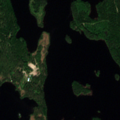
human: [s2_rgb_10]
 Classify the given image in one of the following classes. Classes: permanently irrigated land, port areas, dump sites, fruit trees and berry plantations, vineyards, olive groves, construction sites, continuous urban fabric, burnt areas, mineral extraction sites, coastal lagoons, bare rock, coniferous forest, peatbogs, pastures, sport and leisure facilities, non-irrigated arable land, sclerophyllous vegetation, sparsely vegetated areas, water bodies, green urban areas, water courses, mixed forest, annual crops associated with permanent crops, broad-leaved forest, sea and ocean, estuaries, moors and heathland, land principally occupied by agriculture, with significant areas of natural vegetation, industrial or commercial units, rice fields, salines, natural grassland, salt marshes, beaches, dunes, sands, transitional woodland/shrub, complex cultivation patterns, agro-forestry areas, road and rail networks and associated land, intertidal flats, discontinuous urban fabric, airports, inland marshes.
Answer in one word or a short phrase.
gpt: broad-leaved forest, mixed forest, water bodies